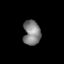
Tissue: skin
Cell type: Epithelial cells
Senescence score: 0.2576
Nuclear area (px): 413
Mean DAPI intensity: 131.167